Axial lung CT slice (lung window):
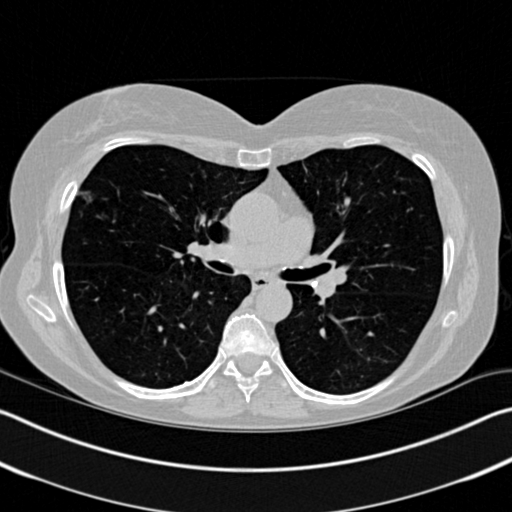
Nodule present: no